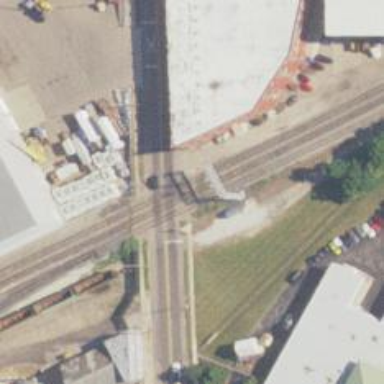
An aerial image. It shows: Railway crossing.